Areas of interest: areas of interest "Library"
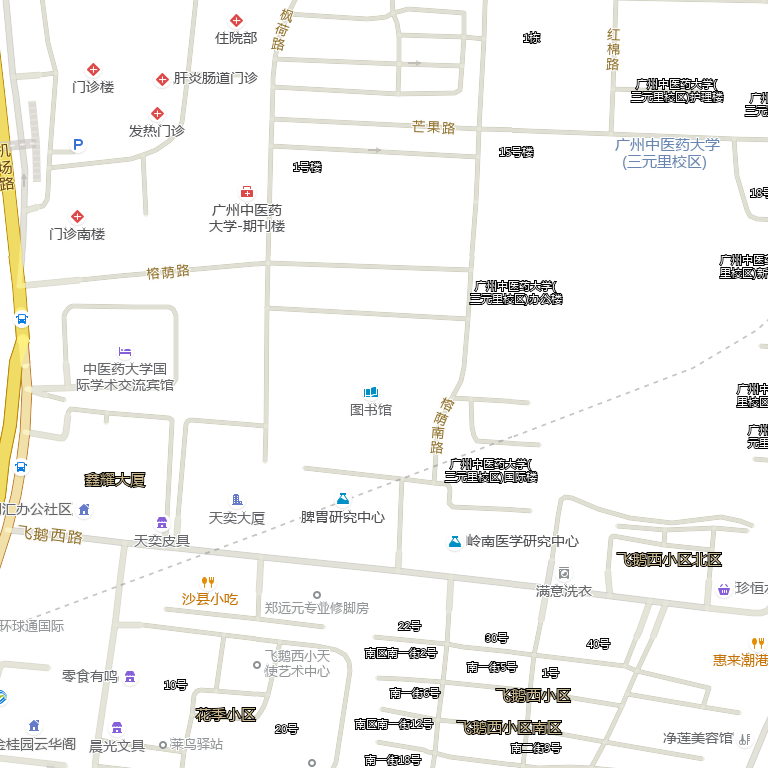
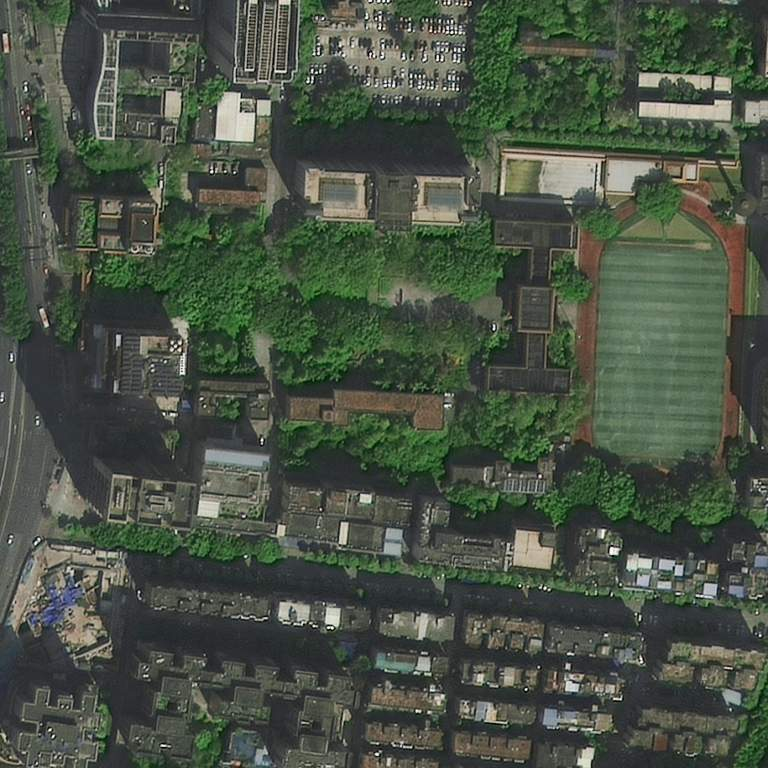